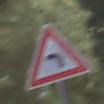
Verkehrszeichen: KurveLinks
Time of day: MorningAfternoon
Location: Outdoor (Suburban)
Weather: PartlyCloudy
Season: NotSpecified
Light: Natural